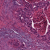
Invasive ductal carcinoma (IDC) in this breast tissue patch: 1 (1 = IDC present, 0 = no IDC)